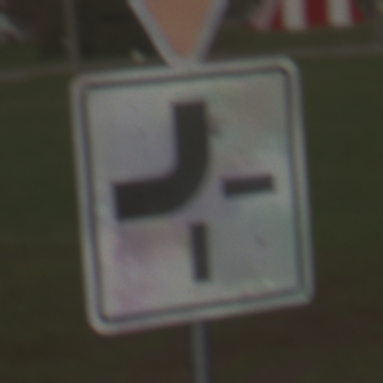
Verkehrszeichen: VerlaufVorfahrtsstrasse2
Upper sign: VorfahrtGewaehren
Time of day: MorningAfternoon
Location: Outdoor (Special)
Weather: Clear
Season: NotSpecified
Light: Natural